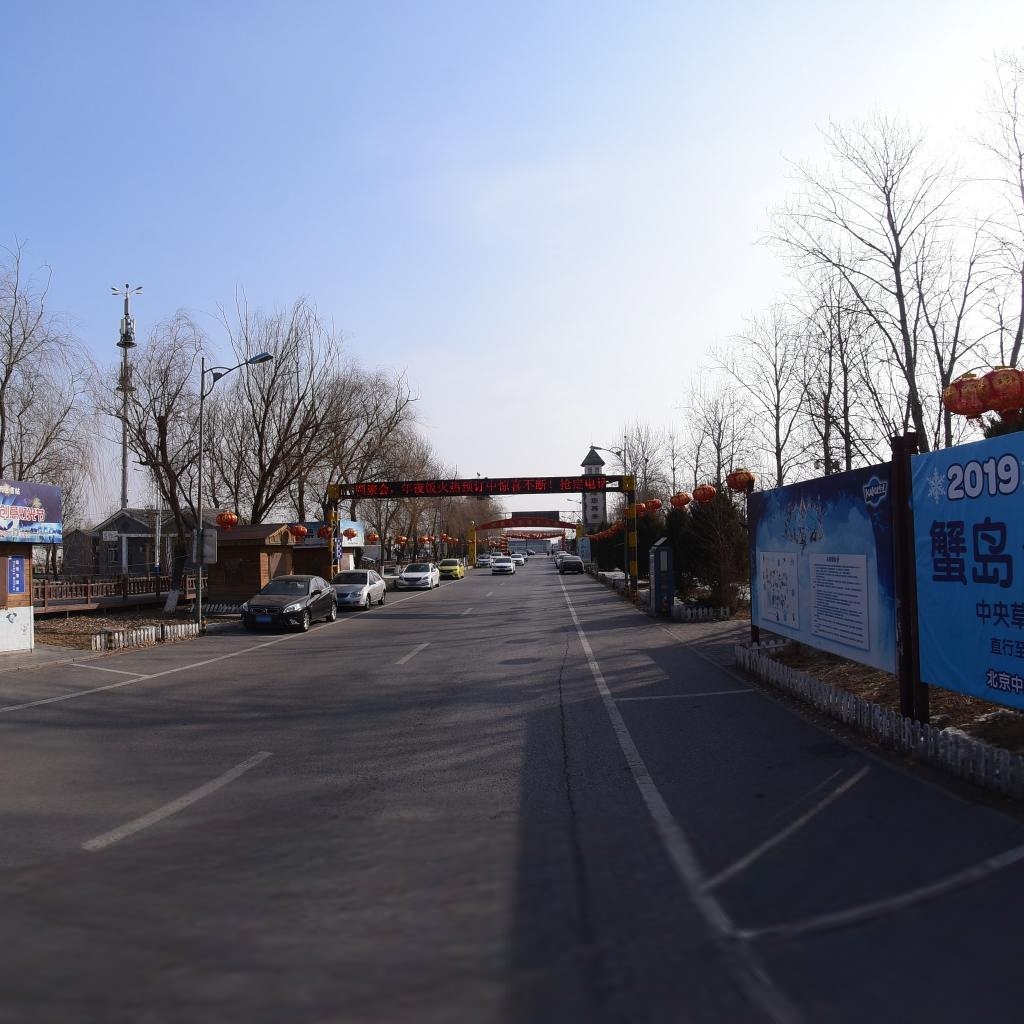
Region: Chaoyang
Road damage annotations: longitudinal crack